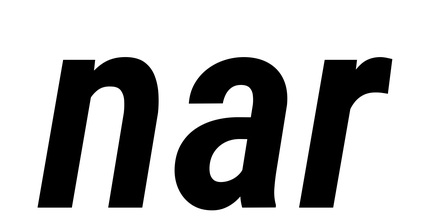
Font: Roboto-Italic_Condensed_SemiBold_Italic